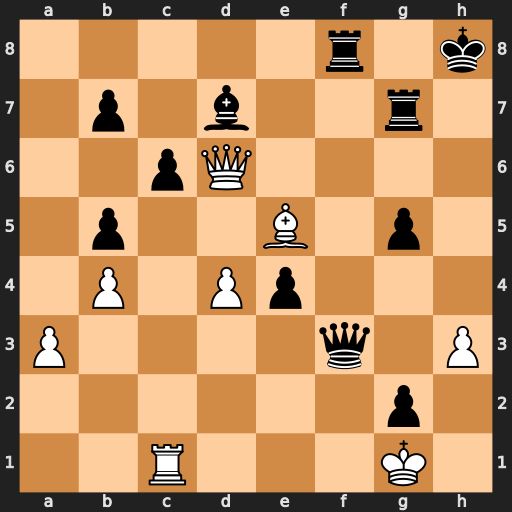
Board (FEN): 5r1k/1p1b2r1/2pQ4/1p2B1p1/1P1Pp3/P4q1P/6p1/2R3K1
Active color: w
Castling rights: -
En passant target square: -
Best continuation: Qh6+ Kg8 Qxg7#